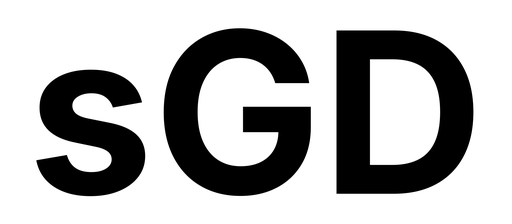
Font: Inter_Bold